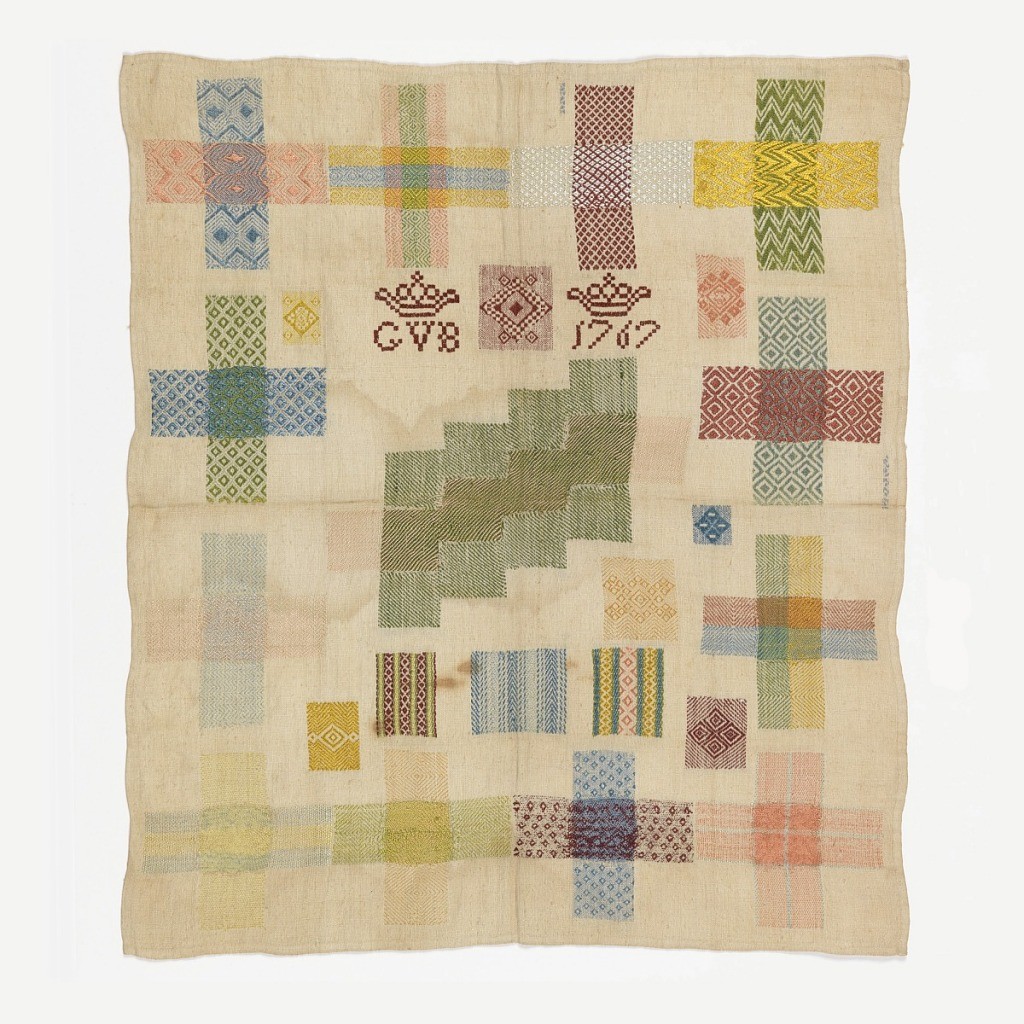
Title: Darning sampler
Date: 1767
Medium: silk embroidery on linen foundation Technique: embroidered in running (pattern darning) and eyelet stitches on plain weave foundation Label: Linen embroidered with silk in pattern darning and eyelet stitches
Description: Twelve darning crosses, then decorative darning patches and central darning zig-zag in center, crowned initials and date.